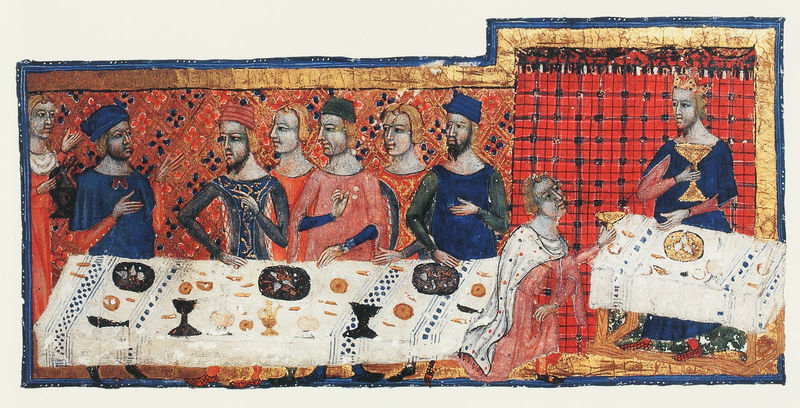
Titel: Libre dels feits (fets); Buch der Taten; Book of deeds von Jakob (James; Jaume) I. von Aragon
Institution: Barcelona, Universitätsbibliothek
Schlagwörter: blau, umhang, frauen, menschen, bunt, hut, hüte, männer, tisch, rot, muster, getränke, trinken, teller, tischdecke, gold, kelch, gewänder, krone, könig, essen, tafel, wein, gemustert, stich, herrscher, bankett, knieend, mittelalter, diskussion, umhänge, abendmahl, kelche, speise, trank, gnade, bittend, bnt